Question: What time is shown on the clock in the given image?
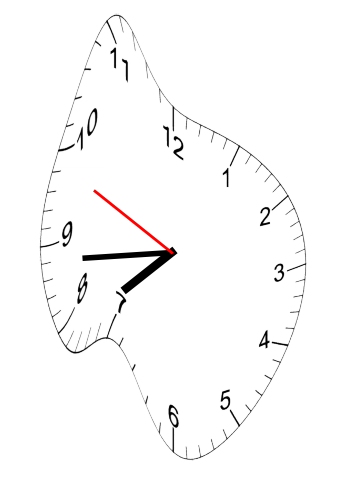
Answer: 07:43:49